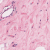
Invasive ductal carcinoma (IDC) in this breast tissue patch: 0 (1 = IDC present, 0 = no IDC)